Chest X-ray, PA view. Patient: 64 years old, sex M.
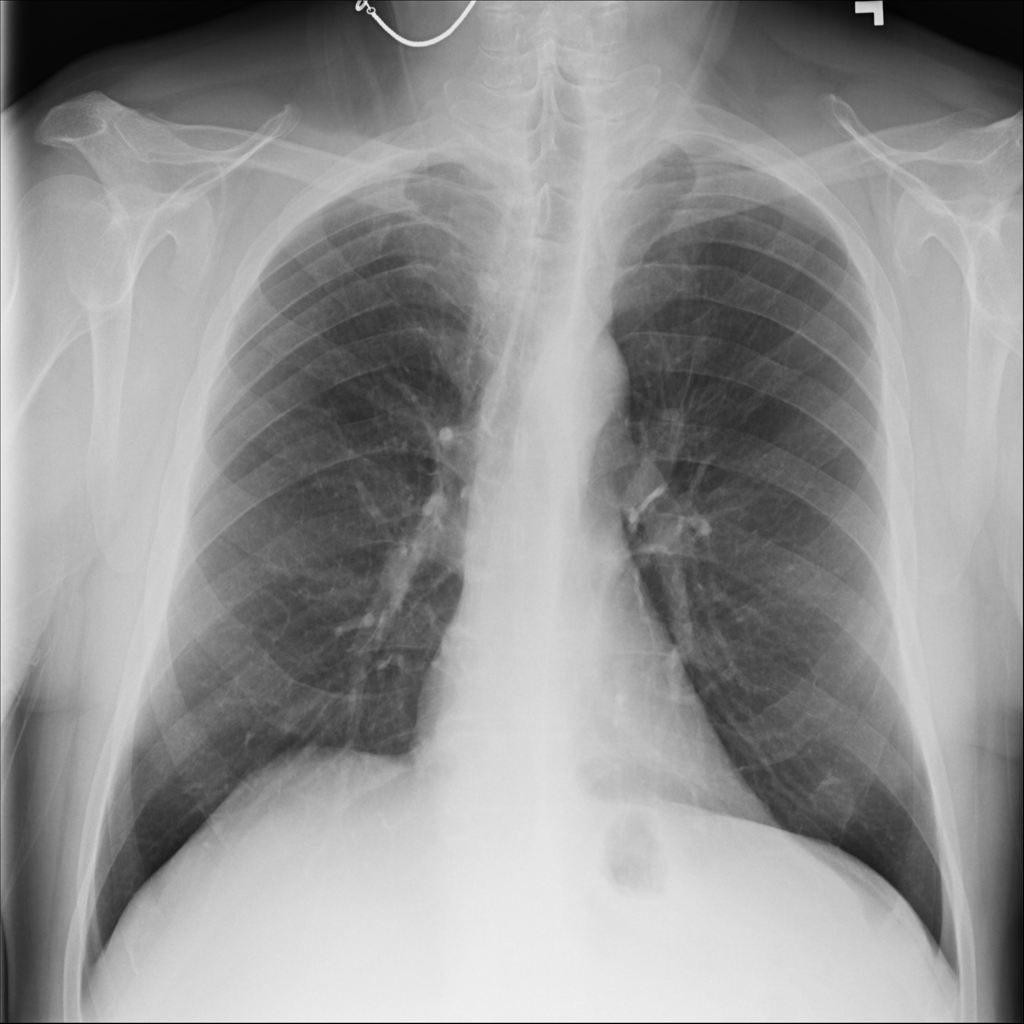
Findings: No Finding